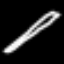
Label: pencil